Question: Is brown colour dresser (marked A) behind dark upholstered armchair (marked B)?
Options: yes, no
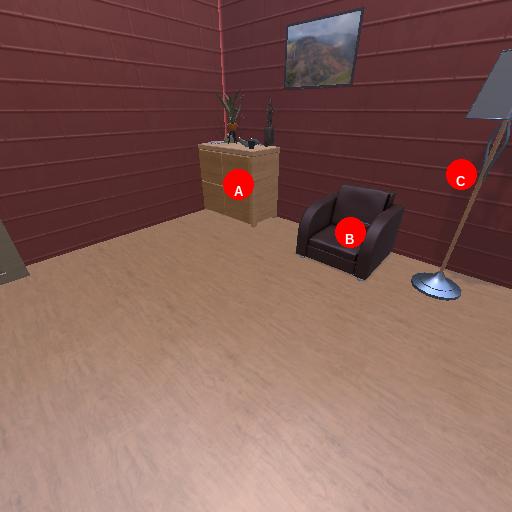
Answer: yes